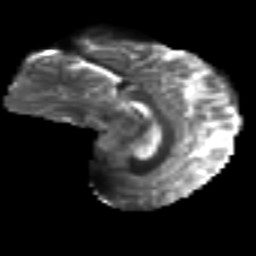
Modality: T2w
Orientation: sagittal
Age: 44
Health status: ill
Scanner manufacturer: philips
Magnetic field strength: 3 T
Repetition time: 9 s
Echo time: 0.127 s